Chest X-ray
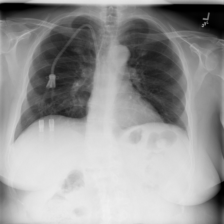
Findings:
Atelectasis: negative
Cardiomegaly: negative
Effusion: negative
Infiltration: negative
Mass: negative
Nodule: negative
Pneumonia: negative
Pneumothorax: negative
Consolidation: negative
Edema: negative
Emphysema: negative
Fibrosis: negative
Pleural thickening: negative
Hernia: negative